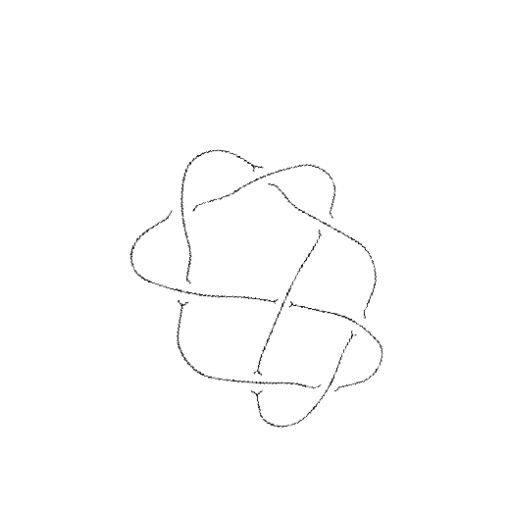
Crossing number: 8